Question: I have a Nx62 matrix with N 62-D vectors and a NX1 vector with the labels for the vectors. I am trying to plot these vectors with their labels because I want to see the behavior of these classes when plotted in a 62-dimensional space. The vectors belong to three classes according to the labels of a NX1 vector cited before.
How to to that in matlab? when i do plot(vector,classes) the result is very weird to analyse, how to put labels in the graph?
The code i am using to get the labels, vectors and plotting is the following:
'''
%labels is a vector with labels, vectors is a matrix where each line is a vector
[labels,vectors]=libsvmread('features-im1.txt');
'''
when I plot a three dimensional vector is simple
'''
a=[1,2,3]
plot(a)
'''
and then I get the result

but now i have a set of vectors and a set of labels, and i want to see the distribution of them, i want to plot each of these labels but also want to identify their classes. How to do that in matlab?
EDIT: This code is almost working. The problem is the fact that for each vector and class the plot will assign a color. I just want three colors and three labels, one per class.
'''
[class,vector]=libsvmread('features-im1.txt');
%the plot doesn't allow negative and 0 values in the label
class=class+2;
labels = {'class -1','class 0','class 1'};
h = plot(vector);
legend(h,labels{class})
'''
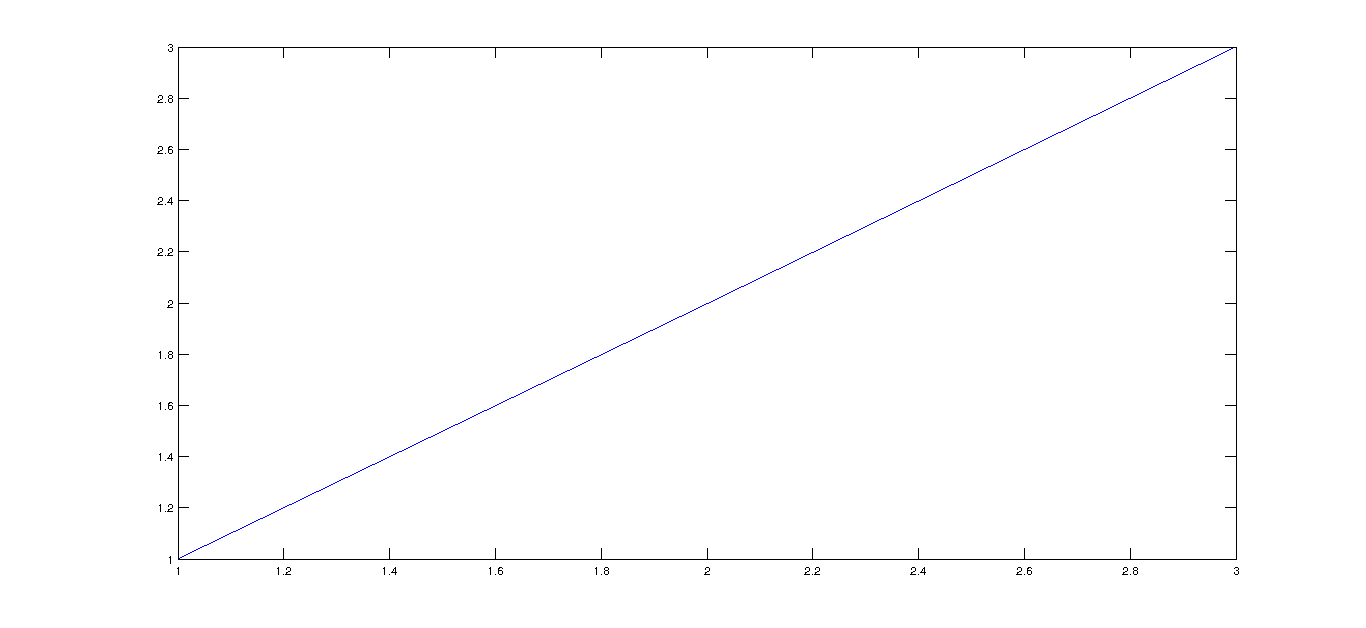
Answer: If I understand correctly, this does what you want:
'''
N = 5;
classes = [1 2 3 1 2]; % class of each vector. Size N x 1
colors = {'r', 'g', 'b'}; % you can also define them numerically
matrix = rand(N,62); % example data. Size N x 62
labels = {'class 1','class 2','class 3'}; % class names. Size max(classes) x 1
h = plot(matrix.');
h_first = NaN(1,3); % initialization
for k = 1:max(classes)
ind = find(classes==k);
set(h(ind), 'color', colors{k}) % setting color to all plots of a given class
h_first(k) = h(ind(1)); % remember a handle of each color (for legend)
end
legend(h_first,labels)
'''